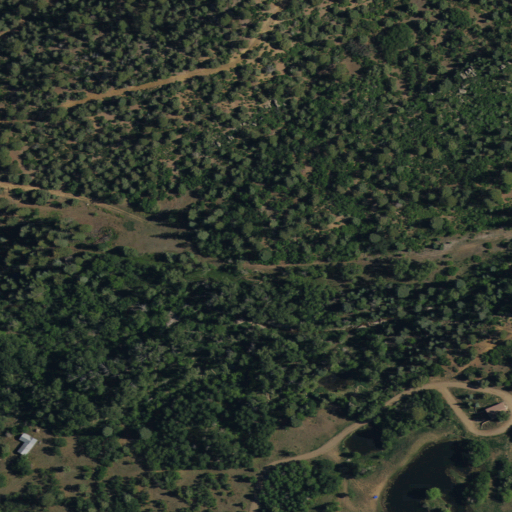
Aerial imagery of valley in New Mexico named Daggett Canyon containing shrub, woody wetlands, evergreen forest, mixed forest, deciduous forest, open development, and herbaceous wetlands